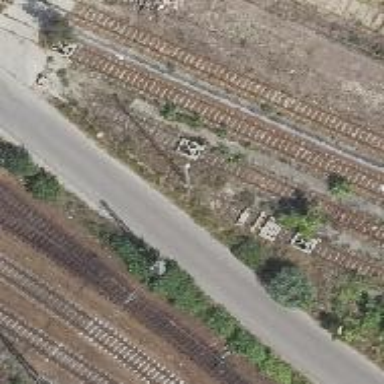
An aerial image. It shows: Railway yard used for servicing trains.